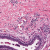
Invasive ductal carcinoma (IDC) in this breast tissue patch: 0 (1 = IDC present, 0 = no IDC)